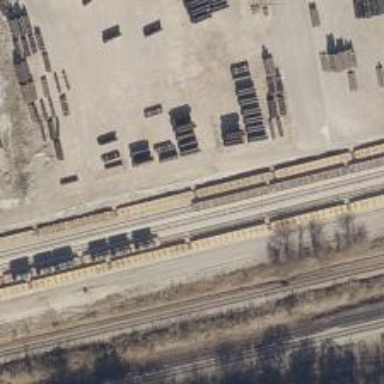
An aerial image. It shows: Railway yard used for servicing trains.